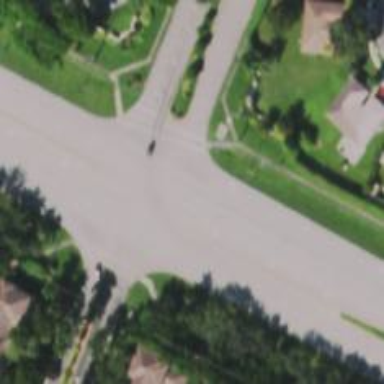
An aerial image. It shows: Primary road with asphalt surface.